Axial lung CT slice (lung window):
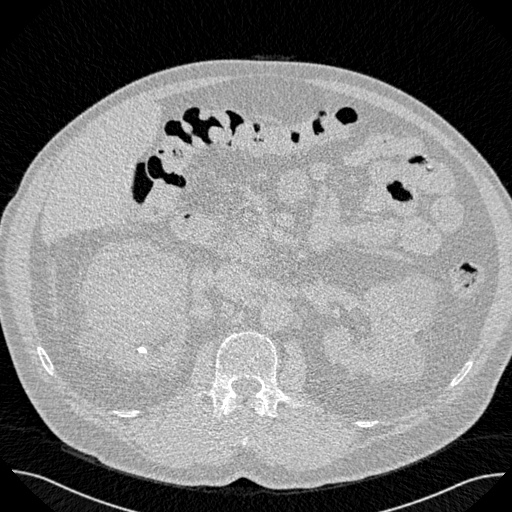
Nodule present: no